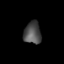
Tissue: prostate
Cell type: Fibroblasts
Senescence score: 0.7276
Nuclear area (px): 375
Mean DAPI intensity: 78.075